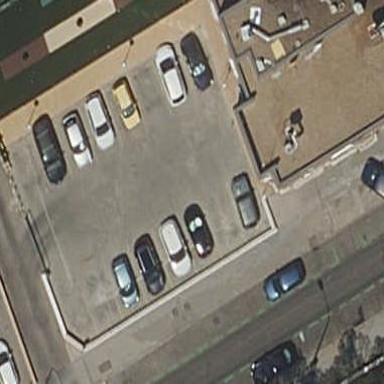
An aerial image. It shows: Street-side parking area.